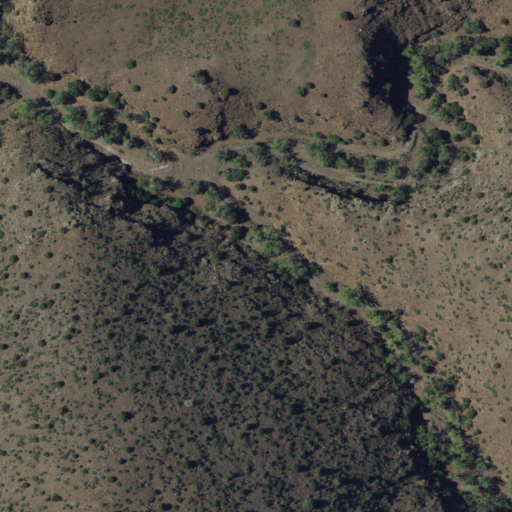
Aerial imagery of valley in New Mexico named Spring Canyon containing shrub and evergreen forest